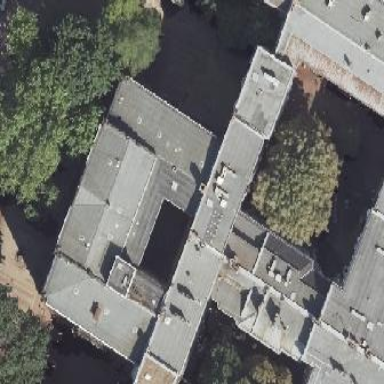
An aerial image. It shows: School building.